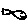
Label: fish